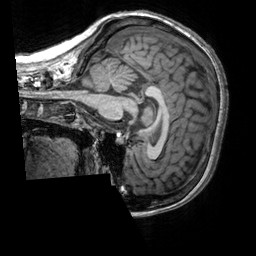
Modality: T1w
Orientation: sagittal
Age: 25
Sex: female
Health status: healthy
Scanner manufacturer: siemens
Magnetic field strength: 3 T
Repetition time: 2.3 s
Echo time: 0.00303 s